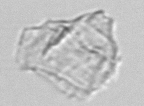
Label: detritus_transparent